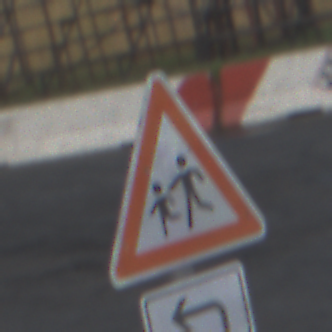
Verkehrszeichen: KinderRechts
Zusatzzeichen unten: RichtungsangabeDurchPfeile2
Umgebung: Outdoor, RoadRail
Tageszeit: MorningAfternoon
Wetter: PartlyCloudy
Licht: Natural
Jahreszeit: NotSpecified
Kontrast: LowContrast